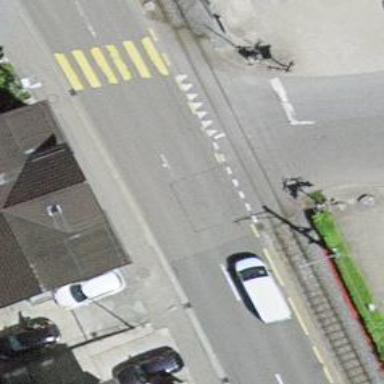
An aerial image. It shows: Railway level crossing.